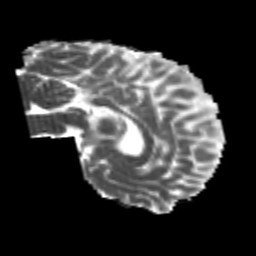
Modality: MD
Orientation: sagittal
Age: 25
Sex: male
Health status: healthy
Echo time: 0.074 s